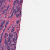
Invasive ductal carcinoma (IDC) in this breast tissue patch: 1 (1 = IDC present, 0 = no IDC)